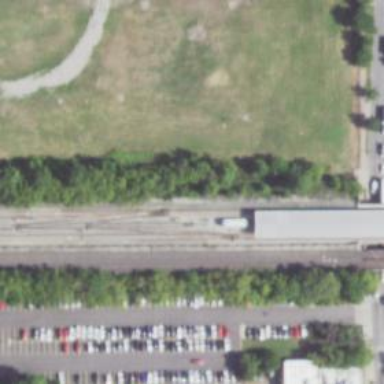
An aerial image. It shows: Siding service facility.